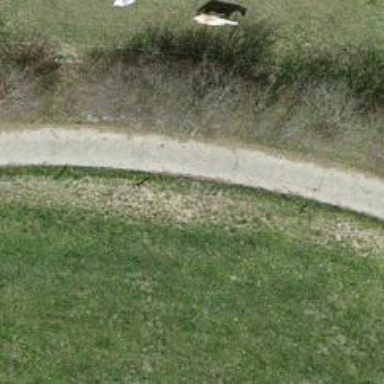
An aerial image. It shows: Well-maintained track road of grade 1.